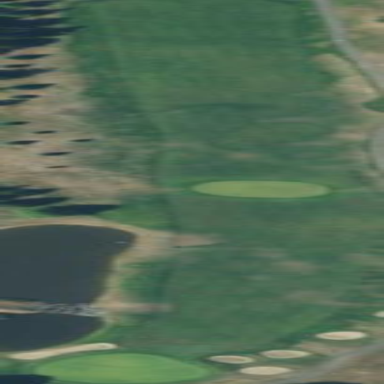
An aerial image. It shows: Golf fairway in the image.